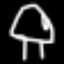
Label: mushroom